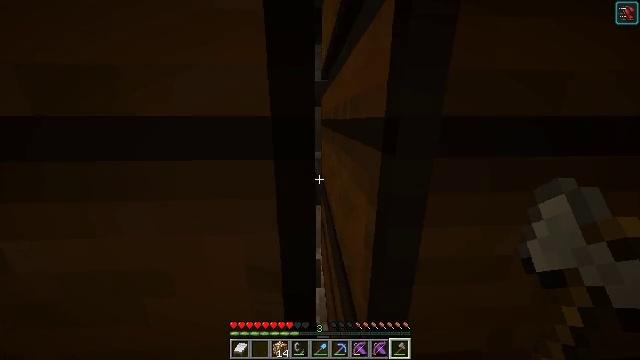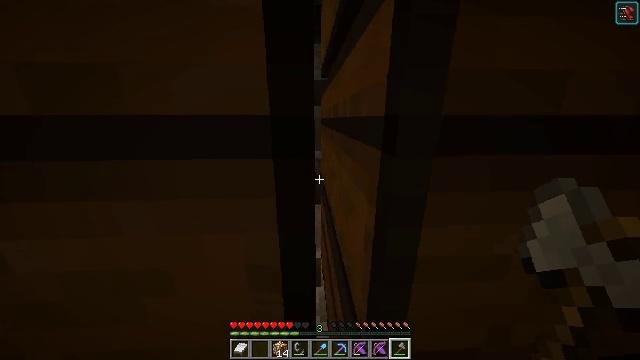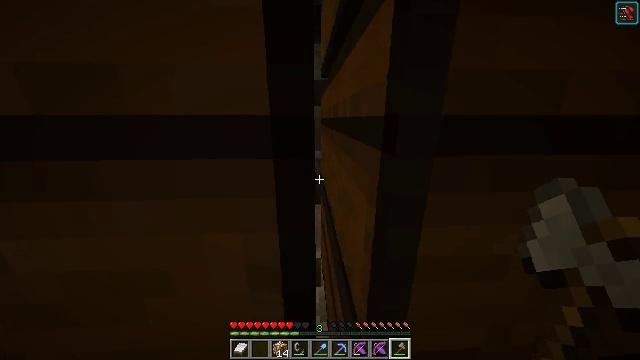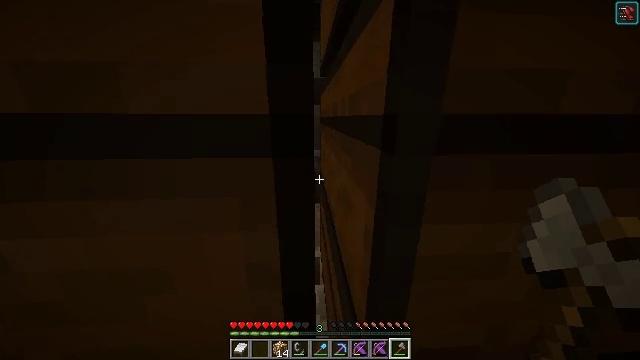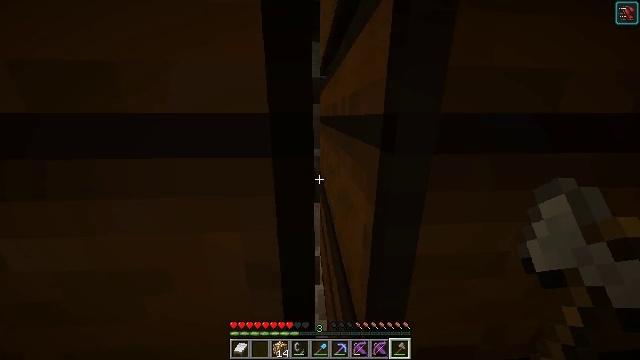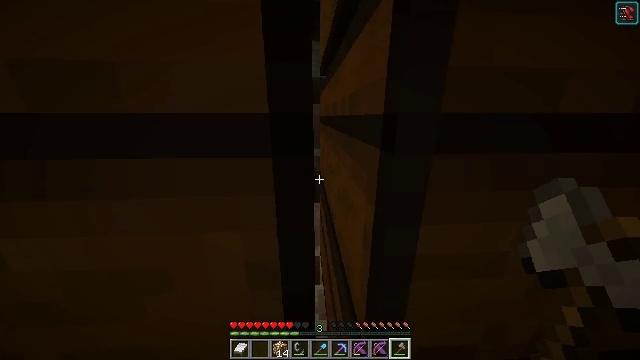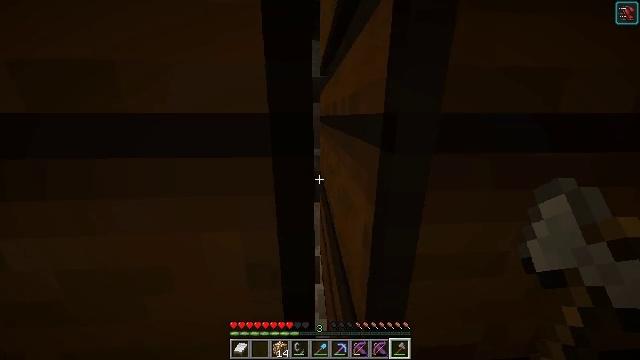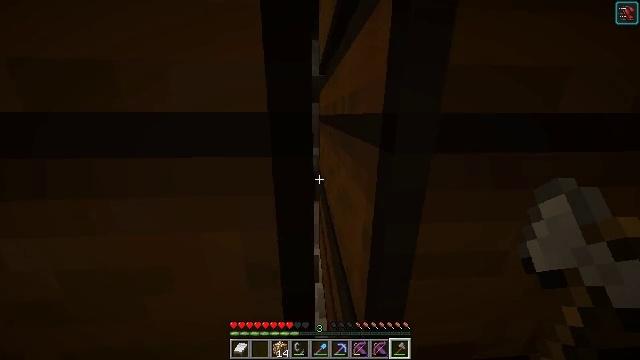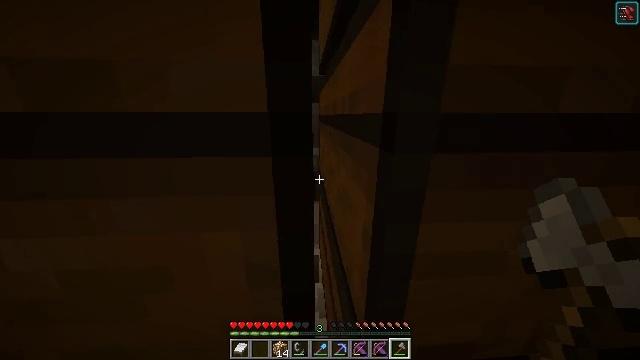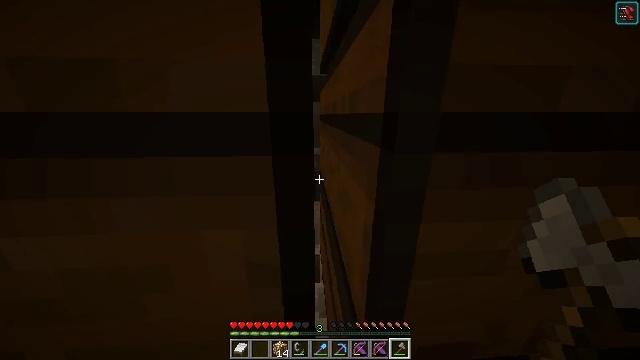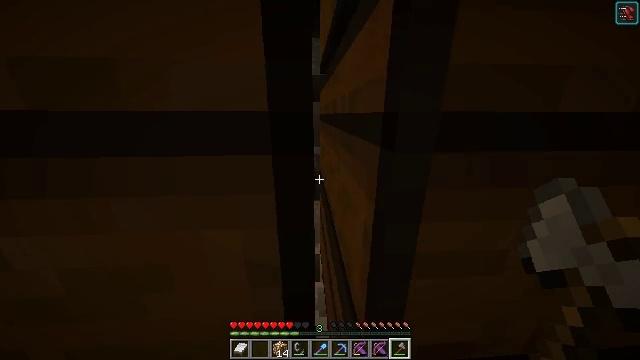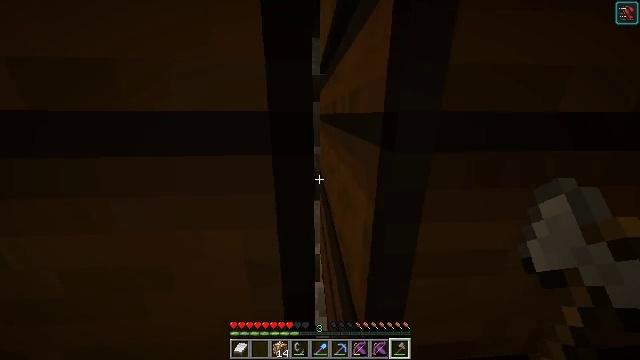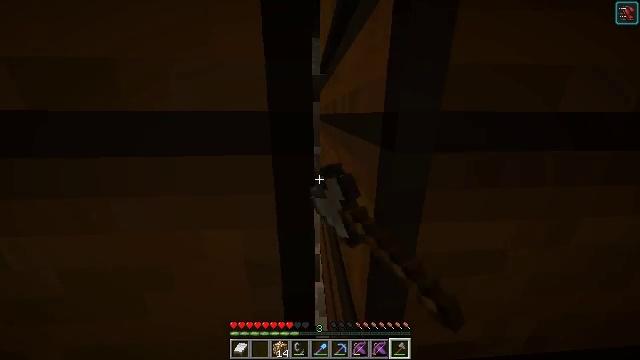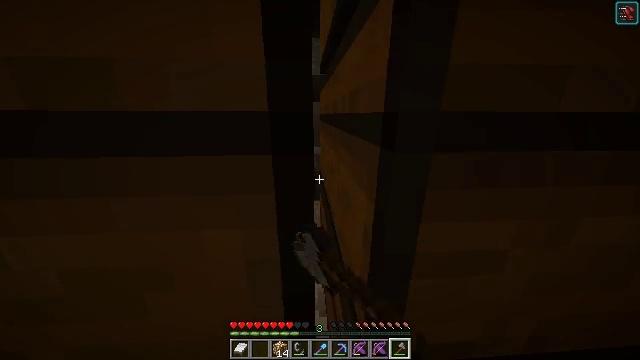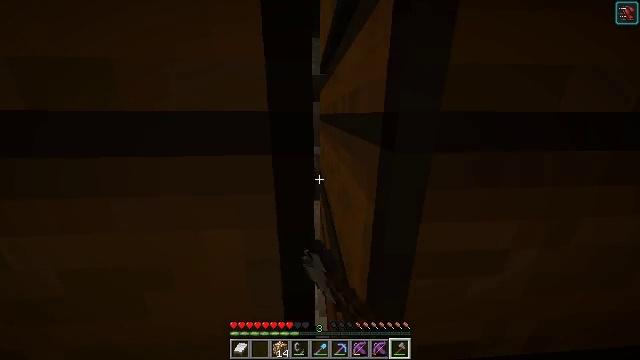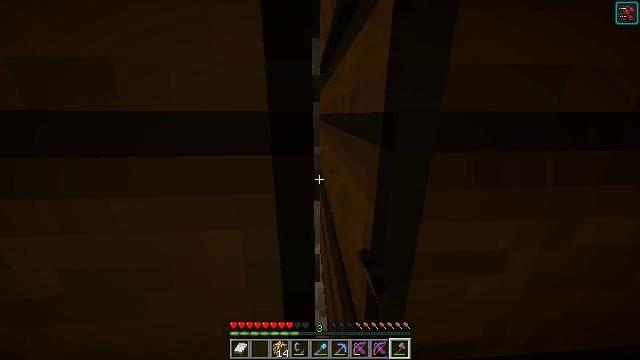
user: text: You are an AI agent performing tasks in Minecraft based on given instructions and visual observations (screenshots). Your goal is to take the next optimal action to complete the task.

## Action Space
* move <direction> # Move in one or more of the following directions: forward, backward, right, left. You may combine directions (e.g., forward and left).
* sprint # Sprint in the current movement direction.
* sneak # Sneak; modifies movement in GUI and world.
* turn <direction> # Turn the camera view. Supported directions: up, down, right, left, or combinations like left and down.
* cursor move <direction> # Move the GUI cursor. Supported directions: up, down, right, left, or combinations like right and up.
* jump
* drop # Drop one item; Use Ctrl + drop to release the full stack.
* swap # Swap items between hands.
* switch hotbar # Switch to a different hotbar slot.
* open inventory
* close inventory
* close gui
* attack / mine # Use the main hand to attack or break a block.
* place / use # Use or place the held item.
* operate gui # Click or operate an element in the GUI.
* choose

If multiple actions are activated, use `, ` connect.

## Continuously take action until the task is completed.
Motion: motion action
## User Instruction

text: Put slimeballs in the crafting table to create a slime block.
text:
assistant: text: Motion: no_op
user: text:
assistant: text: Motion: no_op
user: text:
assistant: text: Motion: no_op
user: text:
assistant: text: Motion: no_op
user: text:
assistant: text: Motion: no_op
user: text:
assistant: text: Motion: no_op
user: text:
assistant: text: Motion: no_op
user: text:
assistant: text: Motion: no_op
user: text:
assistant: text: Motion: no_op
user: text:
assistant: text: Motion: no_op
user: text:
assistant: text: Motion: use / place
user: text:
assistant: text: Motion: use / place
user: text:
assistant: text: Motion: use / place
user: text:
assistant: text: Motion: no_op
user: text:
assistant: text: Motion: no_op
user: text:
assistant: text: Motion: open gui
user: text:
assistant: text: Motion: no_op
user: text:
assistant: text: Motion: no_op
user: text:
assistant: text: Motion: sneak
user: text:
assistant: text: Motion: sneak, cursor move right and up
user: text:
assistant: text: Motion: sneak, cursor move up
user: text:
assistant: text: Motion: sneak, cursor move up
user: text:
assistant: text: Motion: sneak
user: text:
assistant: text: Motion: sneak, choose
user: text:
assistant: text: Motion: sneak, choose
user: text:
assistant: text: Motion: sneak, choose
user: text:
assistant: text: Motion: sneak
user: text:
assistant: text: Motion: close gui
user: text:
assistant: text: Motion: move back, turn right and down, open inventory
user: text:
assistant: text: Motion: move back, turn right and down